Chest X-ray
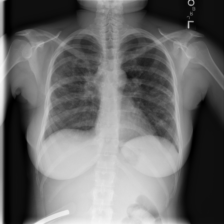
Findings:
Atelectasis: negative
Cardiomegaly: negative
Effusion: negative
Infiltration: positive
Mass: positive
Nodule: negative
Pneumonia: negative
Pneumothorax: negative
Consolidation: negative
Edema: negative
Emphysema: negative
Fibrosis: negative
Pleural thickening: negative
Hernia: negative